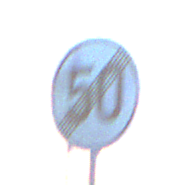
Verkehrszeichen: EndeGeschwindigkeit50
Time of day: SunriseSunset
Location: Outdoor (Nature)
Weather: PartlyCloudy
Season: NotSpecified
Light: Natural